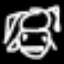
Label: frog